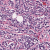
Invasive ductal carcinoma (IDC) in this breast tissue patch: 1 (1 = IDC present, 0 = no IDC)